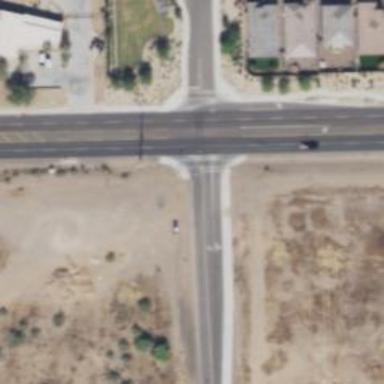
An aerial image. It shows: Unmarked crossing on the road.